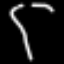
Label: squiggle